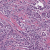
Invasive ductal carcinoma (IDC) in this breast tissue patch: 1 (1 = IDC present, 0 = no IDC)